Question:
Hi, I'm making a website and i need to have some image links laid out like they are in the image above. The grey rectangles are placeholders for where the images would be, they are all the same size (275 x 186) and need a margin in between them all. I also need to be able to add in more that 6 images.
I can't seem to get them to line up properly. Any help would be appreciated.
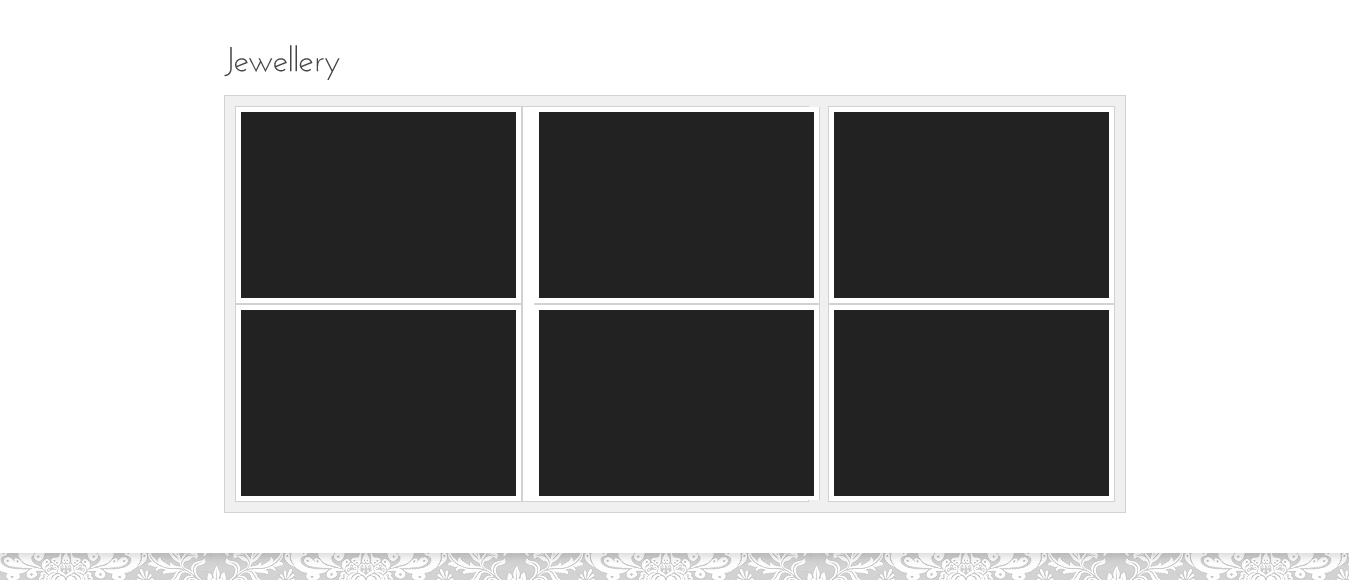
Answer: one way to do this is to use the "float" property of CSS. here is how I would approach this problem.
1. create a div that has width of "275px + border-size" x 3
2. within this div add all your images with size 275 x 186 plus borders
3. assign the css property "float:left" to each image.
<
'''
style>
div.wrapper{
width: ("275 + YOUR border-size" x 3)px;
}
div.image{
background-image: url(..path to your img);
float: left
}
</style>
<div class="wrapper">
<div class="image"></div>
<div class="image"></div>
<div class="image"></div>
<div class="image"></div>
... add all your imgs here
<div style="clear: both"></div> //need this one here to make the wrapper extend
</div>
'''